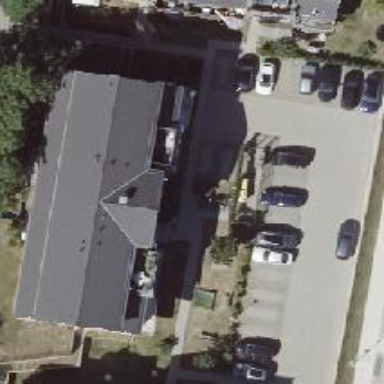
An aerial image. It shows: Gabled roof on building that houses apartments.